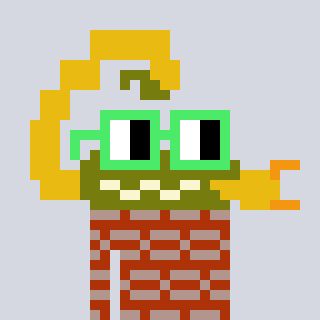
a pixel art character with square light green glasses, a scorpion-shaped head and a hotbrown-colored body on a cool background